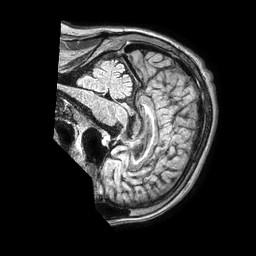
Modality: FLAIR
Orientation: sagittal
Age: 52
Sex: male
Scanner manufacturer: philips
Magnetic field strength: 1.5 T
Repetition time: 4.8 s
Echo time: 0.3 s